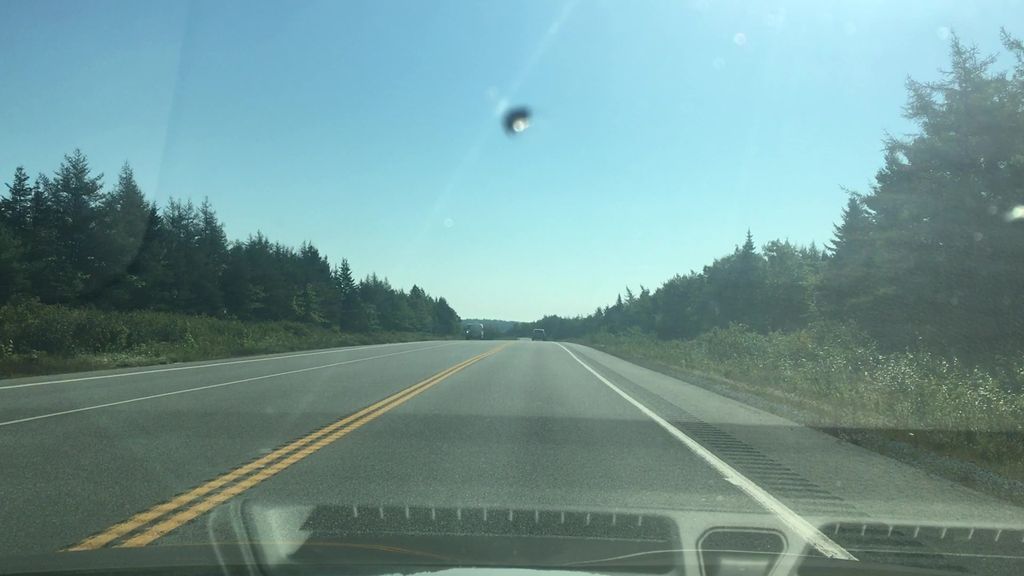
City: halifax